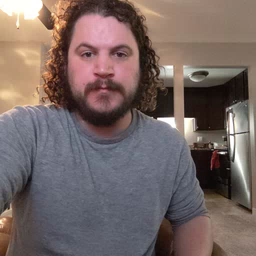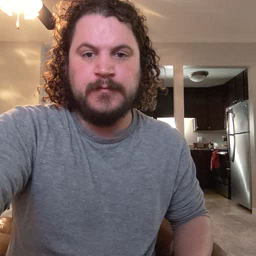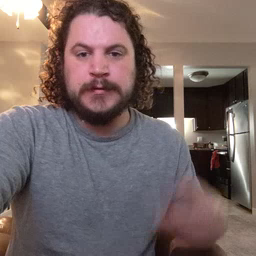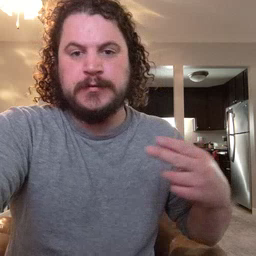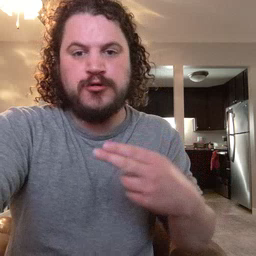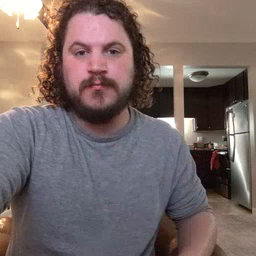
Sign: scissors